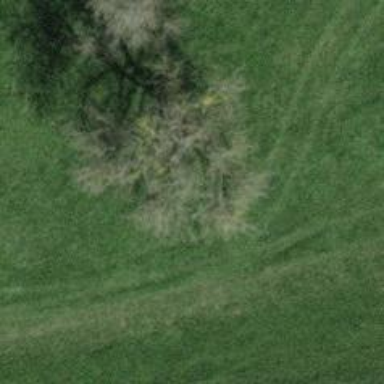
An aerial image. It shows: Single tag "natural: tree."